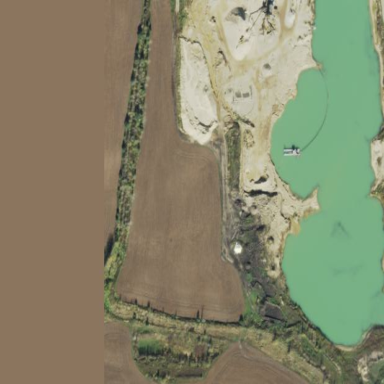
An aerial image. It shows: Industrial area used for quarrying.